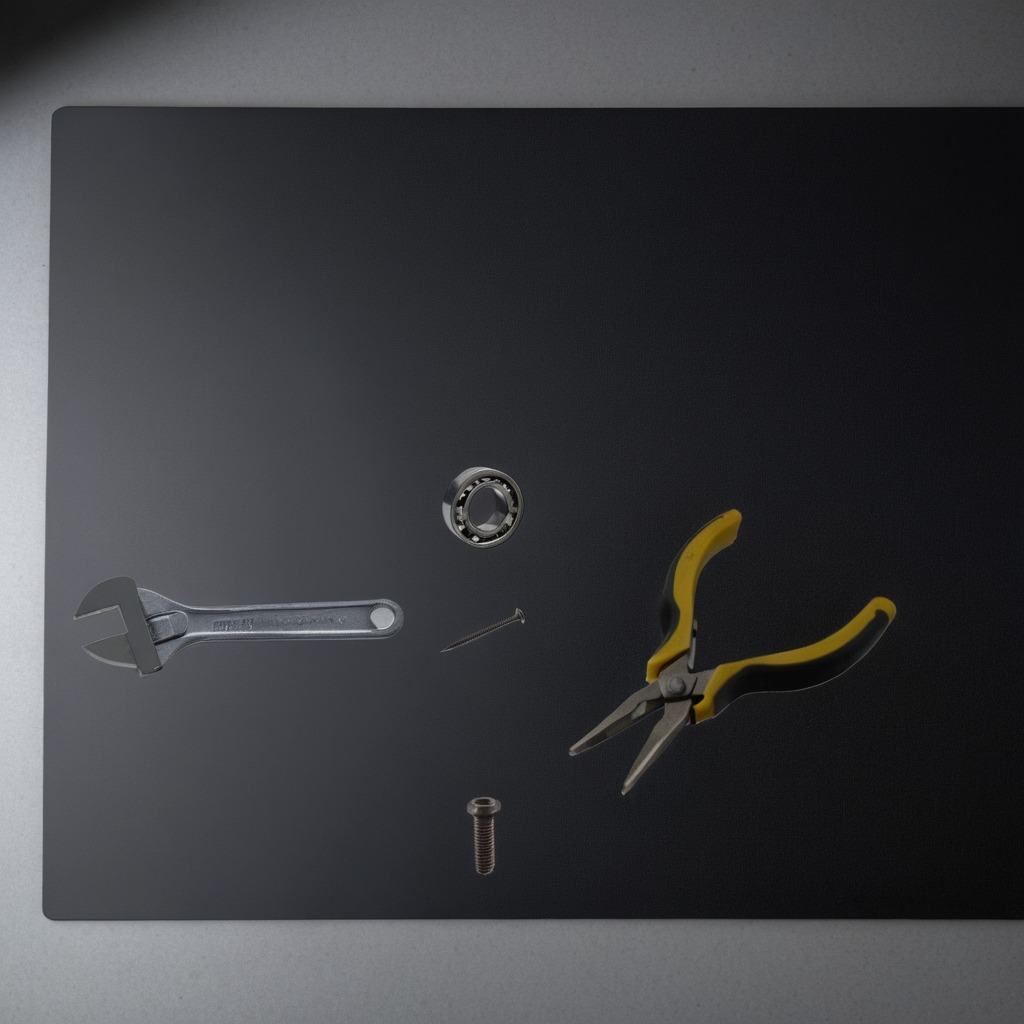
A ball bearing, a machine screw, an iron nail, pliers, and a wrench are lying on the clean granite tabletop.